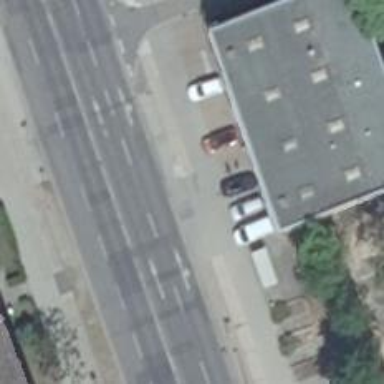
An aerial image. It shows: Secondary road with asphalt surface. There is parallel on-street parking available on the left lane.